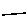
Label: line